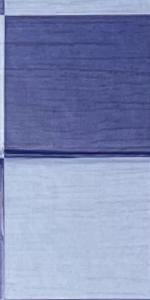
Label: Empty